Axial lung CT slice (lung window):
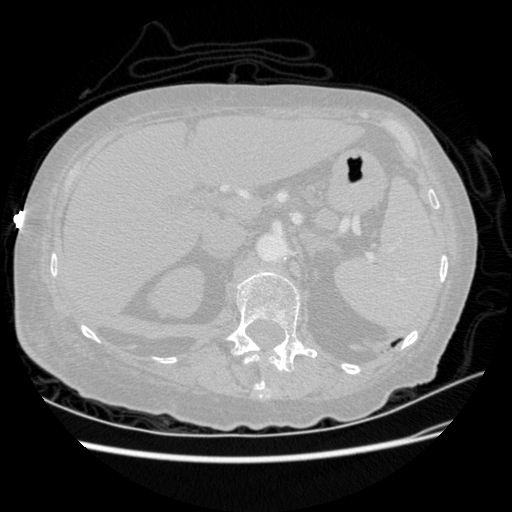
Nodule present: no